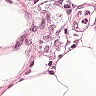
Metastatic tissue present: no